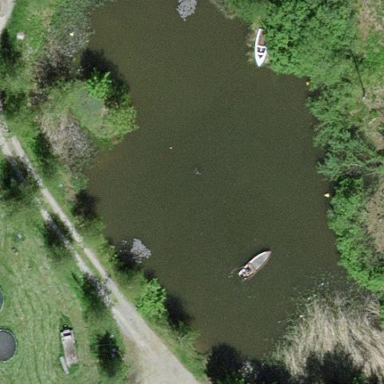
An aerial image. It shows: Serene pond surrounded by nature.